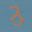
Label: 3